Interaction volume radius: 5 \u00c5
Interaction volume height: 15 \u00c5
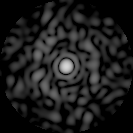
Disorder parameter: 0.8279